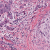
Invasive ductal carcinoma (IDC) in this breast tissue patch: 0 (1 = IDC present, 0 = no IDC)